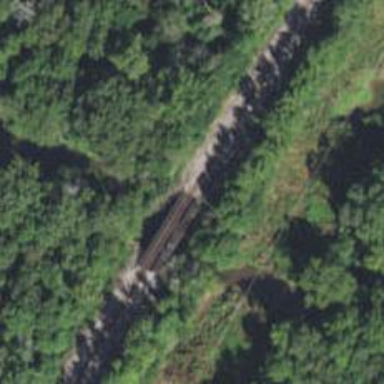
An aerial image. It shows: Trestle bridge over railway tracks.